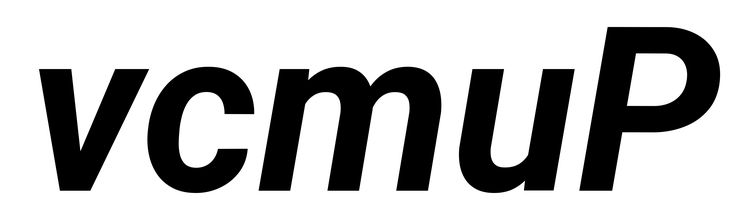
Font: Roboto-Italic_Bold_Italic